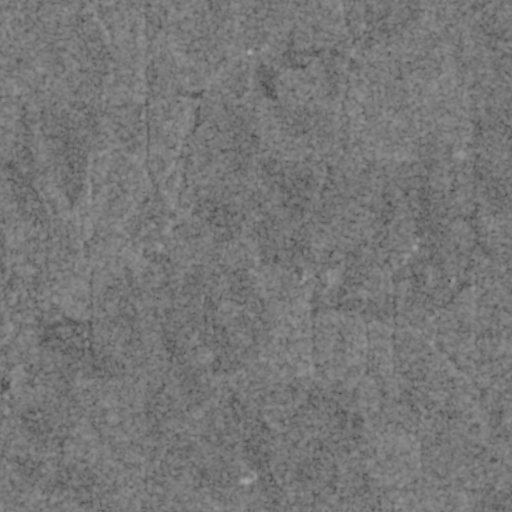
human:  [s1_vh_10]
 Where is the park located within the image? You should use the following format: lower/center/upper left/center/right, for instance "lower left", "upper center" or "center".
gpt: The park is located in the center of the image.
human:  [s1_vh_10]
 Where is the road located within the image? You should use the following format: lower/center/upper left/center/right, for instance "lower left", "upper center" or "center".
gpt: There is no road in the image.

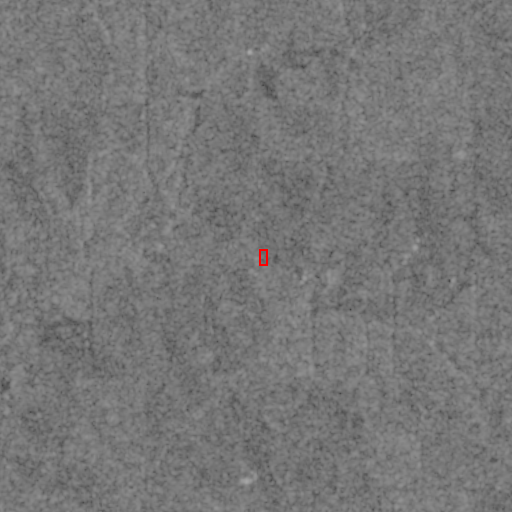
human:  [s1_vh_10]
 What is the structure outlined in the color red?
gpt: The structure outlined in red is a park.
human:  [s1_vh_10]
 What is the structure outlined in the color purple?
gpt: There is no purple outline.